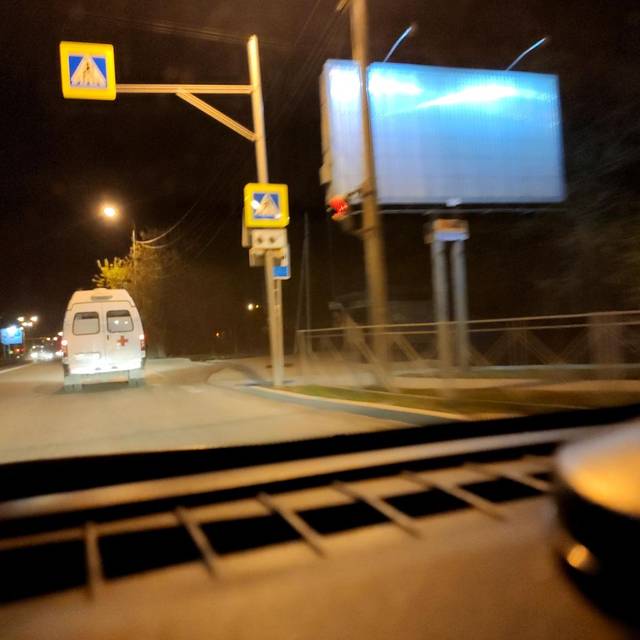
Region: Russia
Coordinates: 57.989, 56.301